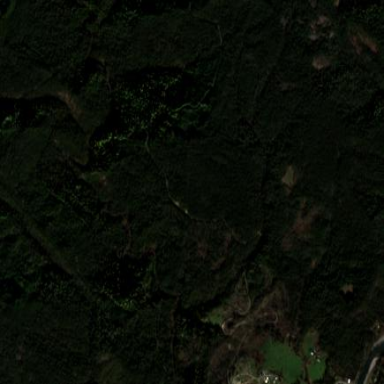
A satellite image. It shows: Forest area.